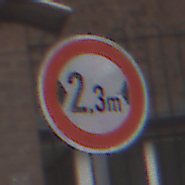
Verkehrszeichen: TatsaechlicheBreite2Komma3
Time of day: MorningAfternoon
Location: Outdoor (Urban)
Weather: Overcast
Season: NotSpecified
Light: Natural